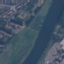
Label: River